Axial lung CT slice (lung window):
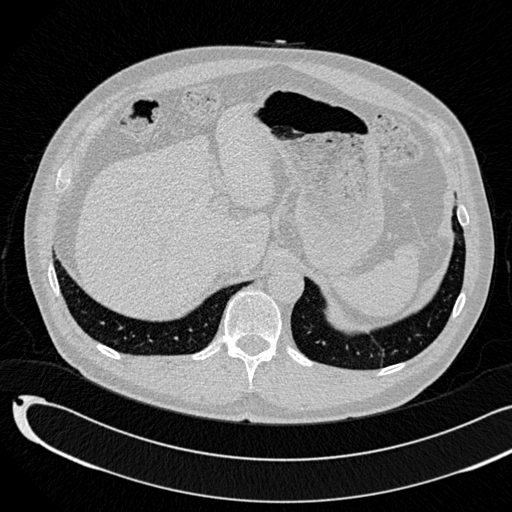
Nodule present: no